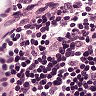
Metastatic tissue present: no